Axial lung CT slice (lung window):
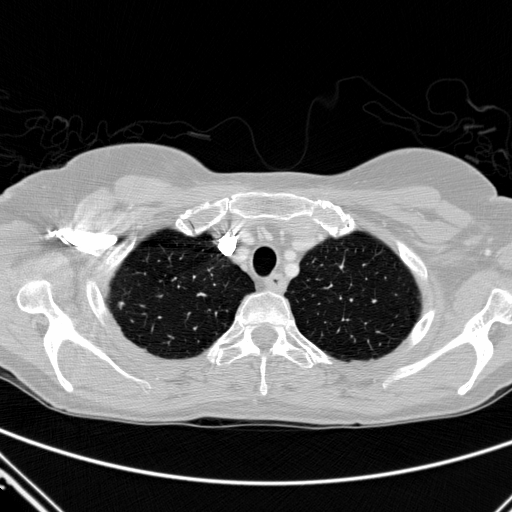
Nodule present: no